Question: Running 'wget --save-headers' leaves the response headers at the top of the
downloaded file. However it seems that any file downloaded with this parameter
is corrupt, even if removing the headers.
'''
$ wget svnpenn.github.io/img/2012/git.jpg
$ wget --save-headers -O- svnpenn.github.io/img/2012/git.jpg | sed '1,/^$/d' > git2.jpg
$ ls -l
total 136
-rw-r--r--+ 1 Steven None 65755 Jul 4 21:58 git.jpg
-rw-r--r--+ 1 Steven None 65753 Jul 7 11:35 git2.jpg
'''

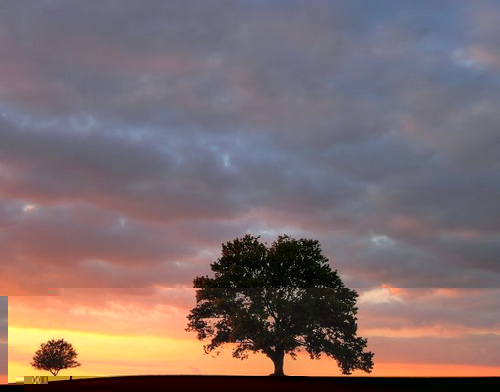
Answer: It looks like it's the 'sed' command that is doing it. If it edit the file with a hex edit it works fine. The following command works for me.
'''
$ wget --save-headers svnpenn.github.io/img/2012/git.jpg
HTTP request sent, awaiting response... 200 OK
Length: 65755 (64K) [image/jpeg]
$ sed -b '1,/^
/d' git.jpg > good.jpg
$ ls -l
total 136
-rw-r--r--+ 1 Steven None 66044 Jul 8 18:17 git.jpg
-rw-r--r--+ 1 Steven None 65755 Jul 9 17:53 good.jpg
'''